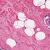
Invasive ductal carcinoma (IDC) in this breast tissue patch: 0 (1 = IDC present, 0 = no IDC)